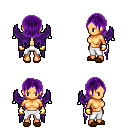
a pixel art fantasy rpg character, female body template, human, tanned skin, purple wings, white pants, purple long bangs hairstyle, gold gloves, brown slippers, four views (front, back, left, right), 2x2 character sprite sheet, small pixel art, hard edges, no anti-aliasing